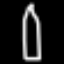
Label: pencil